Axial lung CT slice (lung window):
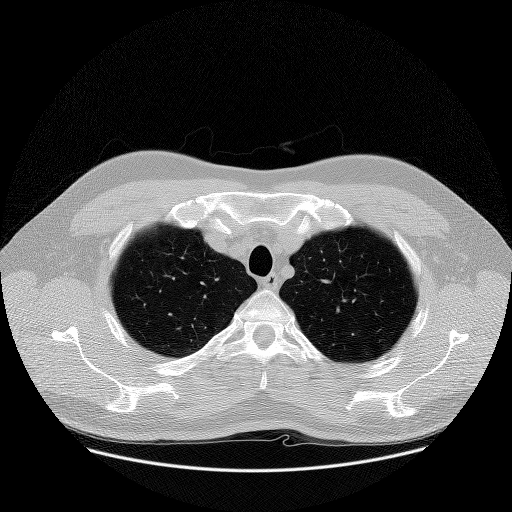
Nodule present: no